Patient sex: F
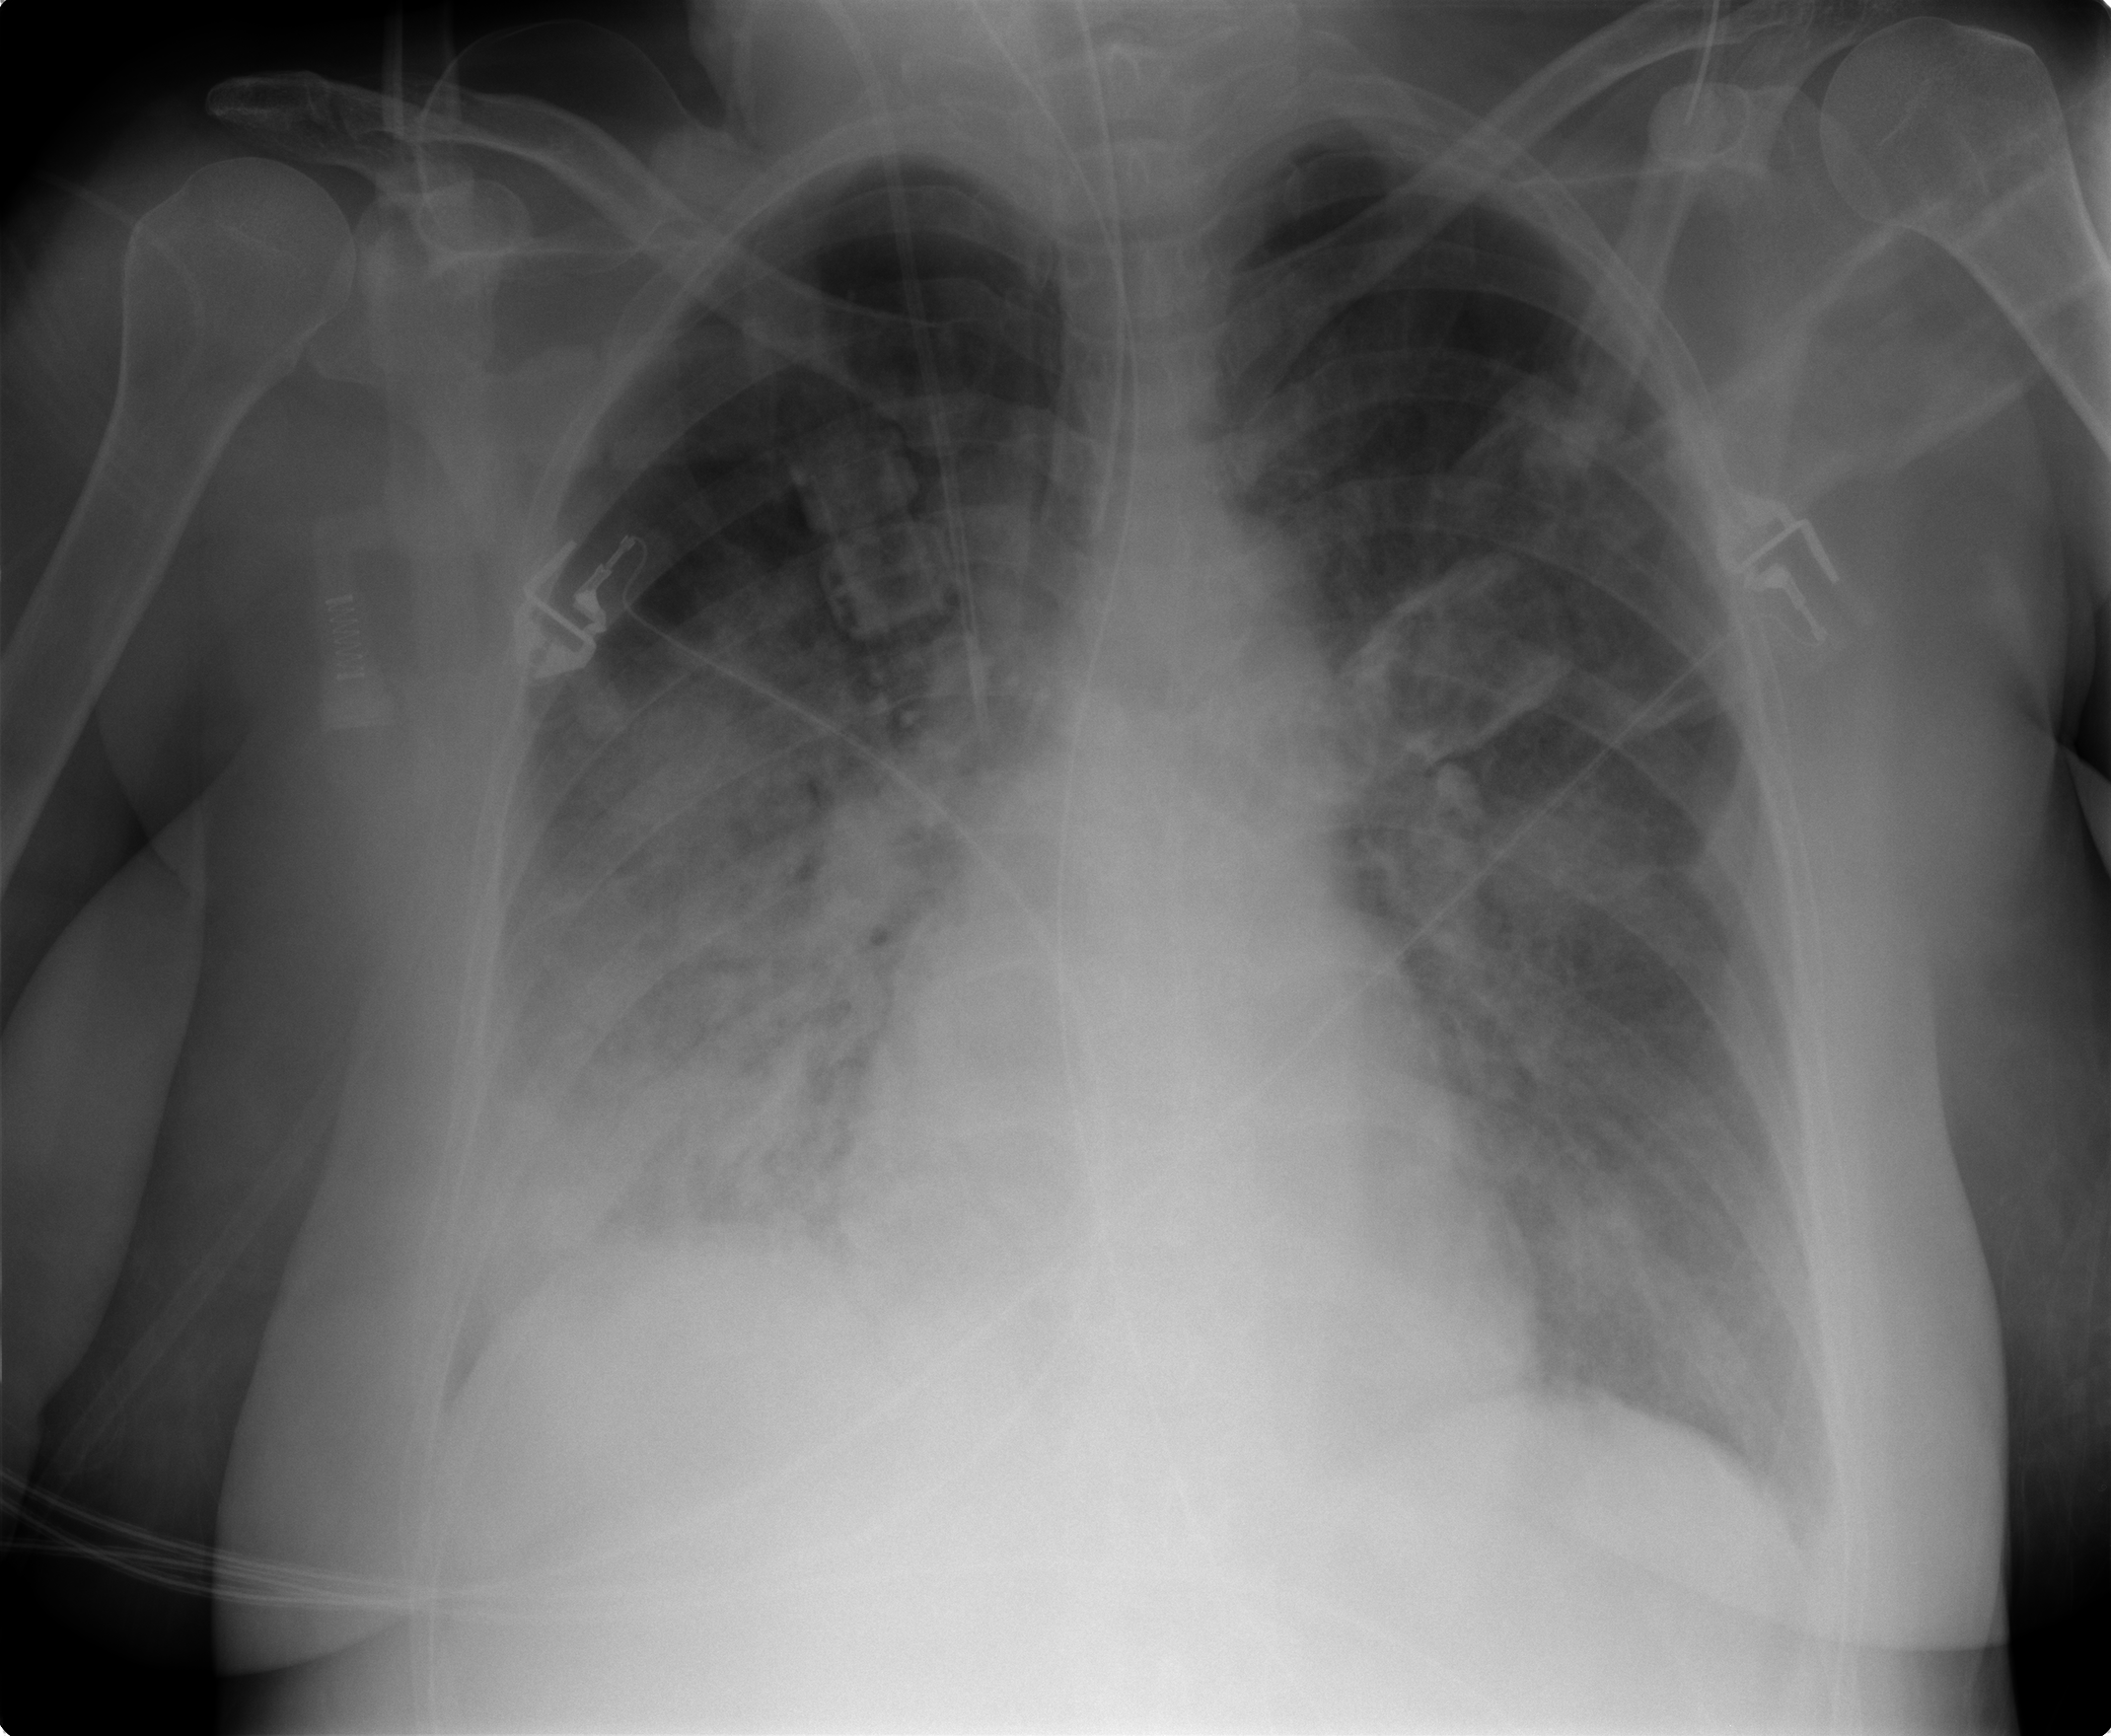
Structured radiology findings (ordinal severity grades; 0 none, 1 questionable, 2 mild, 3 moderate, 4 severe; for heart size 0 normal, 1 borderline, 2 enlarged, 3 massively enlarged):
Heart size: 0
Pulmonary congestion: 3
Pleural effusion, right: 2
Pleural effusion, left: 2
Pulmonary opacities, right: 4
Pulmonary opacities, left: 3
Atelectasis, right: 3
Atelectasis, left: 3